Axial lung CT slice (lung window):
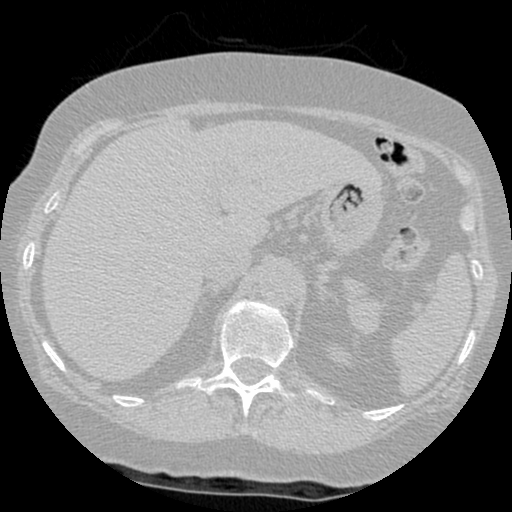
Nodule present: no